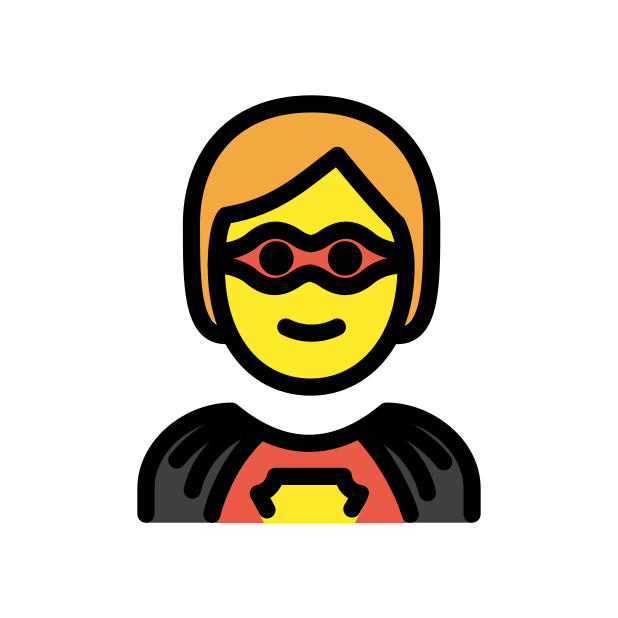
superhero